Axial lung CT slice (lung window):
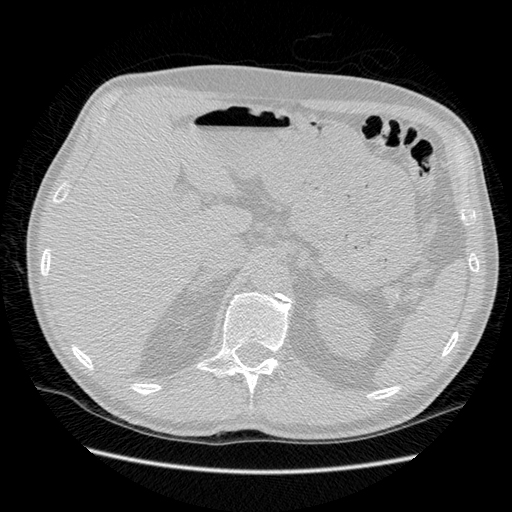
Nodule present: no